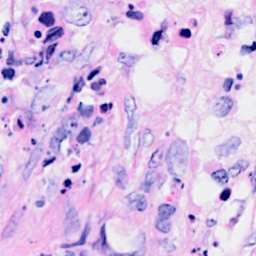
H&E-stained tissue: Breast